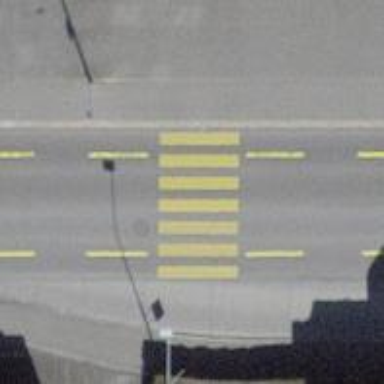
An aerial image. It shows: Uncontrolled zebra crossing with notable zebra markings.